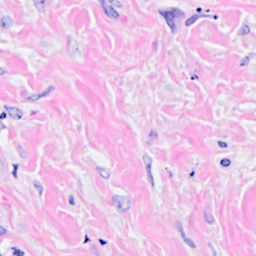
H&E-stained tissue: Breast